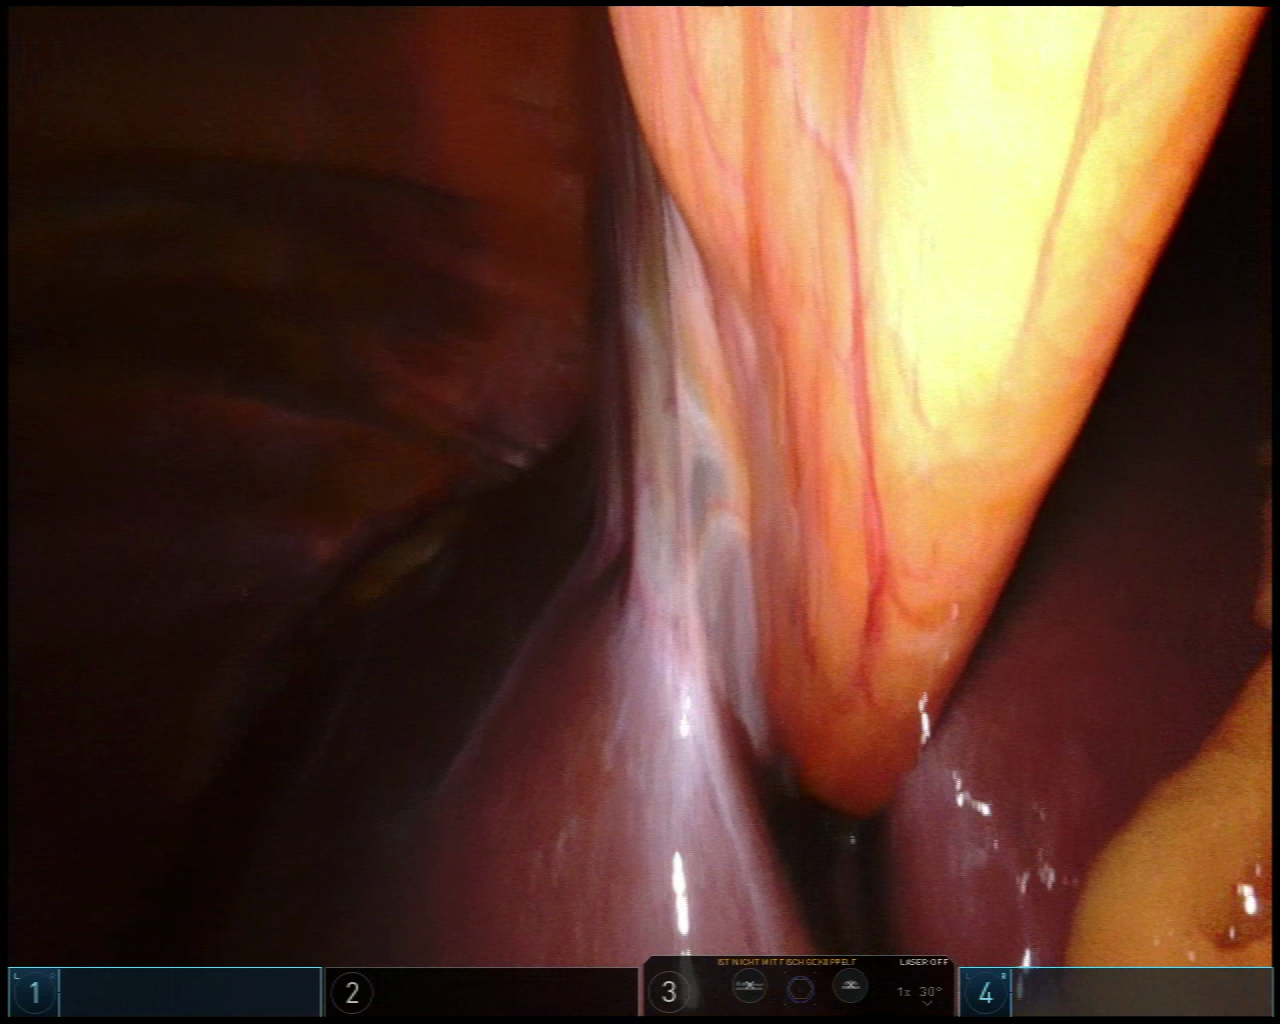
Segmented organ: liver
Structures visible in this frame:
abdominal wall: yes
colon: no
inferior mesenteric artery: no
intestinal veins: no
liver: yes
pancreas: no
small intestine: no
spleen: no
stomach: no
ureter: no
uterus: no
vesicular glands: no